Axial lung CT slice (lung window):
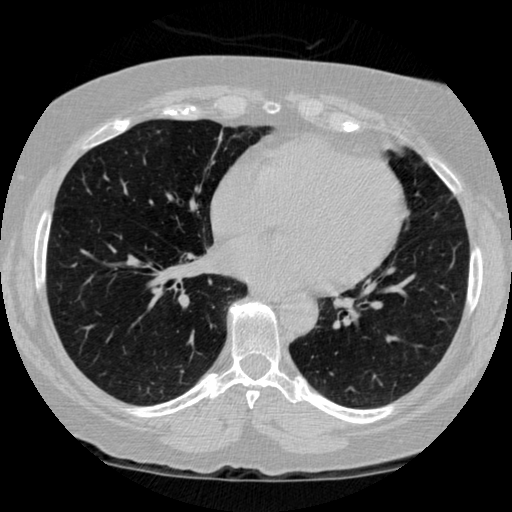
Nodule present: no